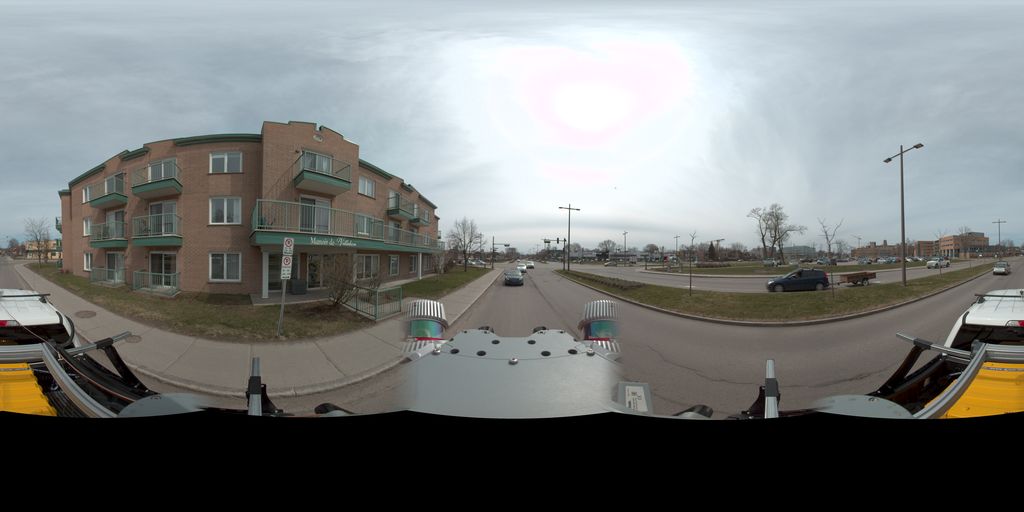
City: quebec_city